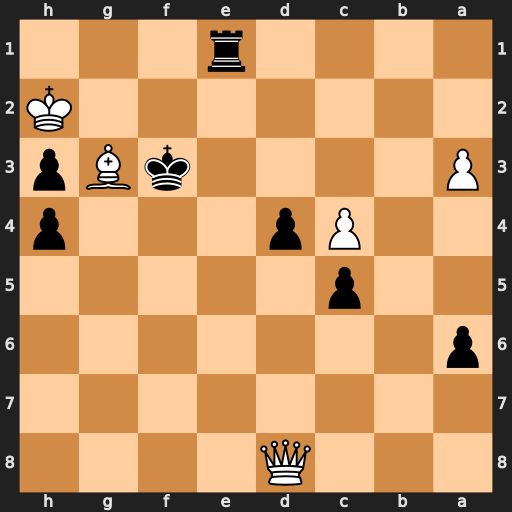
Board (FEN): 3Q4/8/p7/2p5/2Pp3p/P4kBp/7K/4r3
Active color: b
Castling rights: -
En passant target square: -
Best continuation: hxg3+ Kxh3 Rh1#